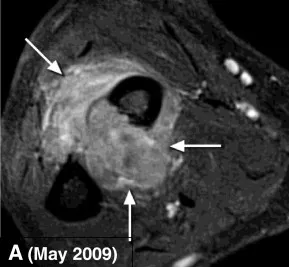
Imaging of the patients right forearm tumor. (A) Initial magnetic resonance imaging (MRI) demonstrating extensive involvement of the soft tissue between the radius and ulna as well as the cortex of the radius by an exclusively solid tumor mass (arrows).
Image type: radiology (mri)